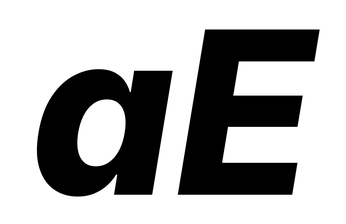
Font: Inter-Italic_ExtraBold_Italic